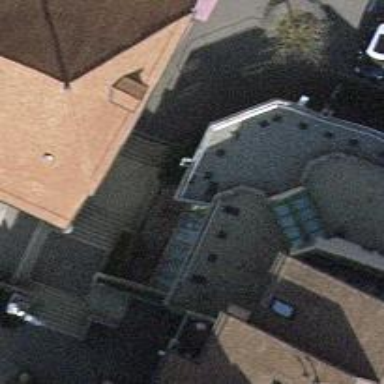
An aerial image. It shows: Set of concrete steps.